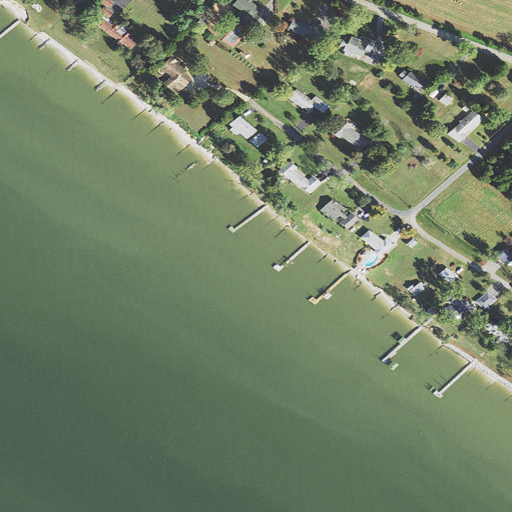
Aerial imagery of beach in Maryland named Lane Beach containing open water, low intensity development, open development, medium intensity development, pasture, and herbaceous wetlands